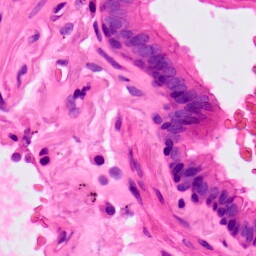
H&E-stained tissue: Lung